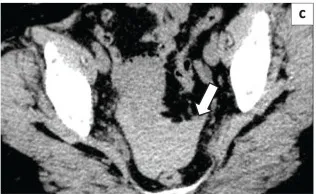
A 64-year-old woman with persistent diffuse abdominal pain, admitted for haematemesis and melena. Arterial phase sagittal reconstruction (d) demonstrates moderate coeliac artery compression by the median arcuate ligament with no visible pancreatico-duodenal artery aneurysms.
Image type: radiology (ct)